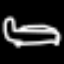
Label: bed